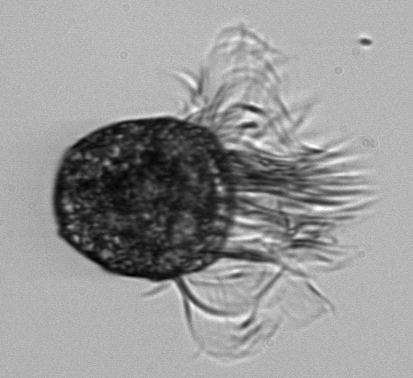
Label: Pelagostrobilidium